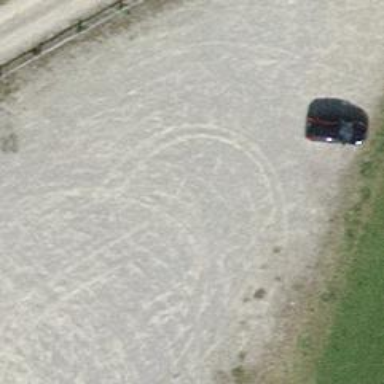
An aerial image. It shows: Parking aisle with pebblestone surface.